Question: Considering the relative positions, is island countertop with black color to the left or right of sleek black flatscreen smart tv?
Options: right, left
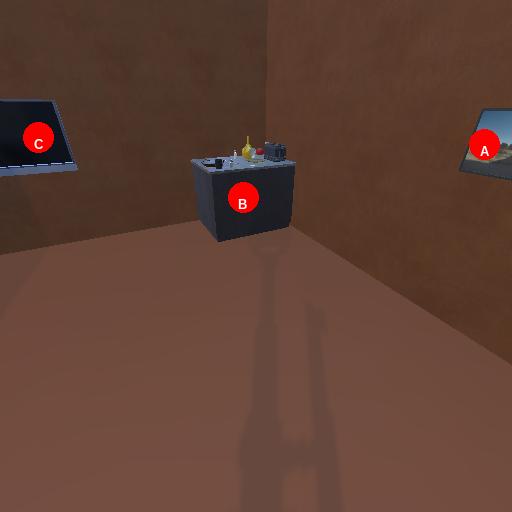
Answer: right